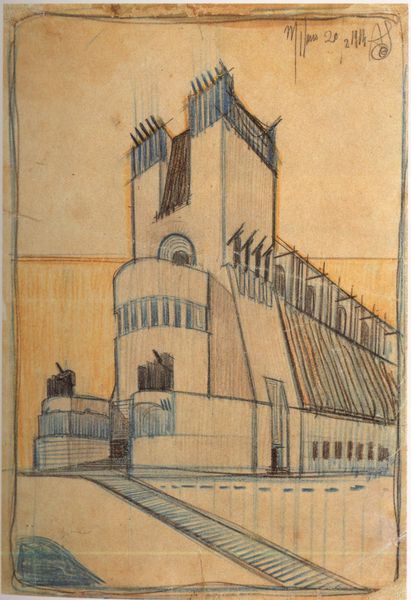
Titel: Entwurf für eine Kirche
Künstler: Antonio Sant' Elia
Standort: Como
Institution: Museo Civico
Schlagwörter: blau, himmel, wasser, gelb, ocker, stadt, braun, fenster, holz, orange, schwarz, skizze, strasse, tür, weiss, zeichnung, dach, gebäude, haus, schnee, weg, beige, architektur, stein, signatur, horizont, kirche, rund, turm, balkon, farbig, schiff, schrift, bogen, fahnen, perspektive, moderne, modern, vergilbt, linien, fabrik, platz, empore, bug, rundbogen, wehr, treppe, einfach, gerade, aufgang, stufen, hoch, striche, zinnen, flucht, eingang, burg, glockenturm, orient, türme, palast, kohle, festung, groß, druck, initialen, initiale, plakat, bleistift, entwurf, stift, langhaus, buchseite, bauhaus, portal, kirchenschiff, mittelschiff, chor, tempel, rampe, fort, rundung, rötel, bau, basilika, buntstift, architekturzeichnung, flachdach, schießscharten, westwerk, kastell, senkrechte, länglich, unvollständig, scharten, statisch, castell, burgturm, milano, arbig, falltür, füßmarken, fortage